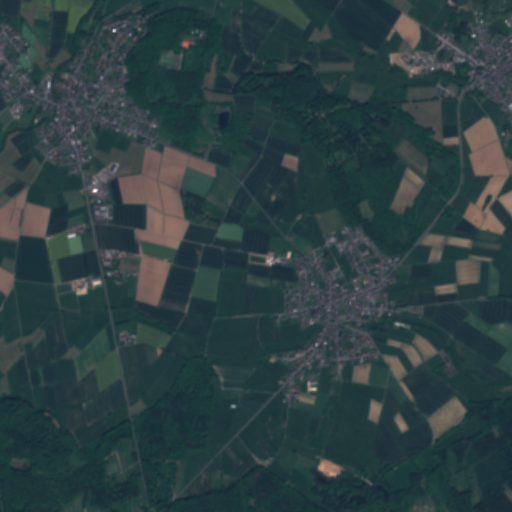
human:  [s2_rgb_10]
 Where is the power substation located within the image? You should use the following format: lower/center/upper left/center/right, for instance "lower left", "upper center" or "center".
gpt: The power substation is located in the center right of the image.
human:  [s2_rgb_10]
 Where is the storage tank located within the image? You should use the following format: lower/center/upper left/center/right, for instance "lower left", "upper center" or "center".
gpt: The storage tank is located in the center left of the image.
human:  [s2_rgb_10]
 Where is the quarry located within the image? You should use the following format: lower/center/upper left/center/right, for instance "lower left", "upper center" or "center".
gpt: There is no quarry in the image.